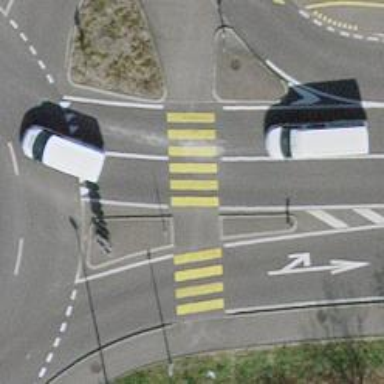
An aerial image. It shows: Marked zebra crossing on the road.